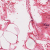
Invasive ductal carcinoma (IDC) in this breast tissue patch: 0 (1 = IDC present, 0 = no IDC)